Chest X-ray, AP view. Patient: 13 years old, sex M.
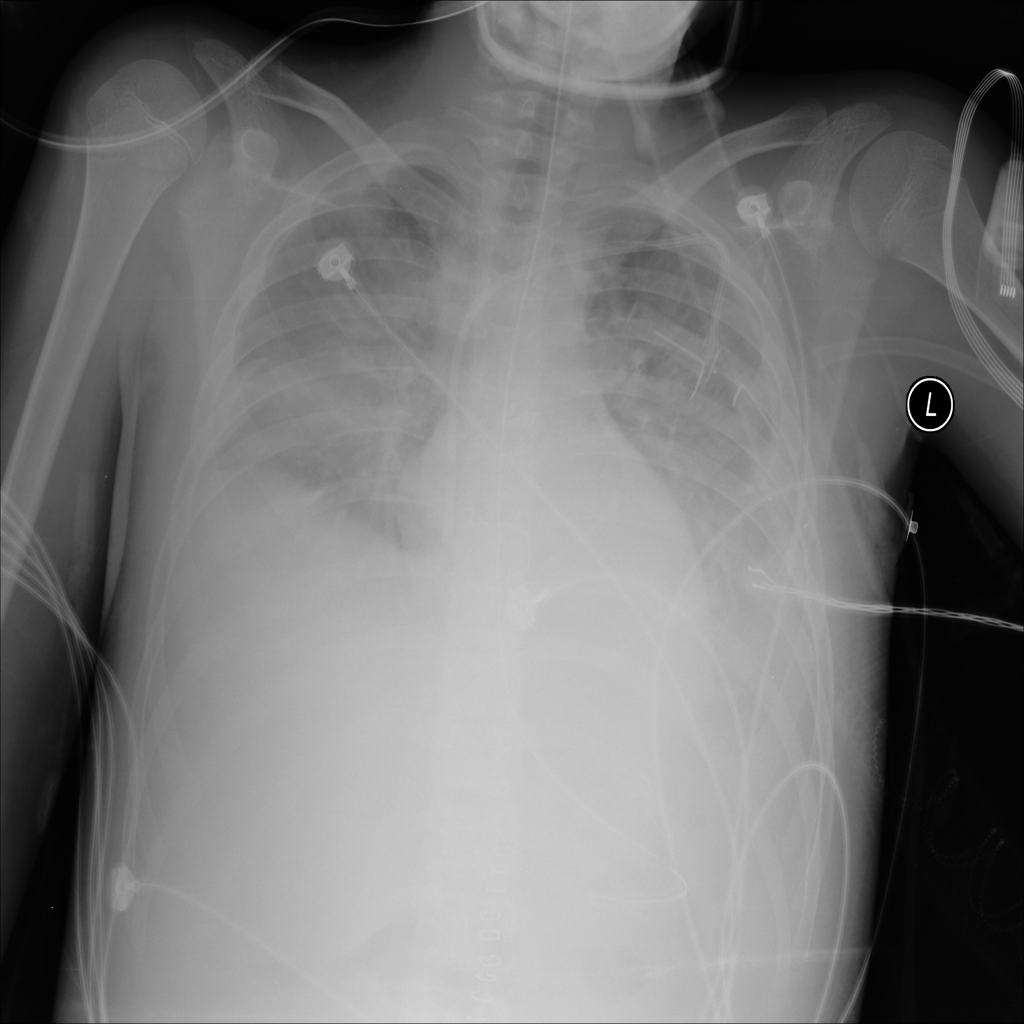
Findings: Edema, Infiltration